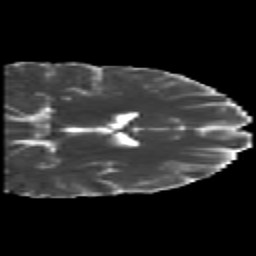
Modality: MD
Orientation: coronal
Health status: healthy
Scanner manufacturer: siemens
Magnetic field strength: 3 T
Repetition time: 10 s
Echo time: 0.092 s